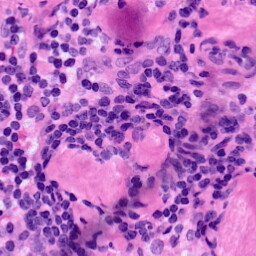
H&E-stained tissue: LymphNode